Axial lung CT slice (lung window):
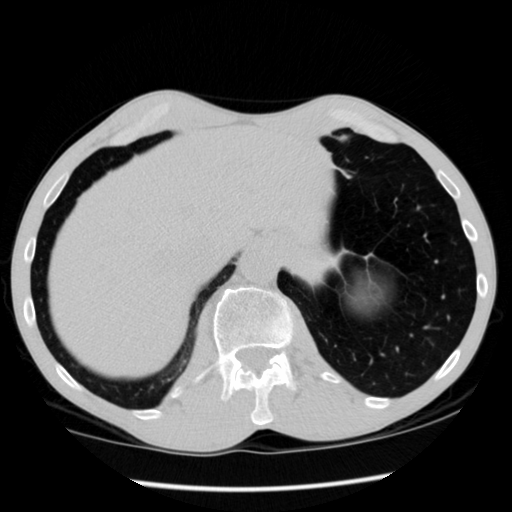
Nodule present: no